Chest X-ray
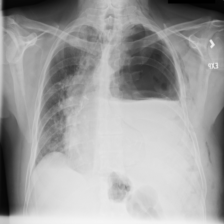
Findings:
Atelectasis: negative
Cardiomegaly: negative
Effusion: negative
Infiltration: negative
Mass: negative
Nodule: negative
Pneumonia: negative
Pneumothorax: negative
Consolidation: negative
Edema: negative
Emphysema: positive
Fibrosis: negative
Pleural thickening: negative
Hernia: negative